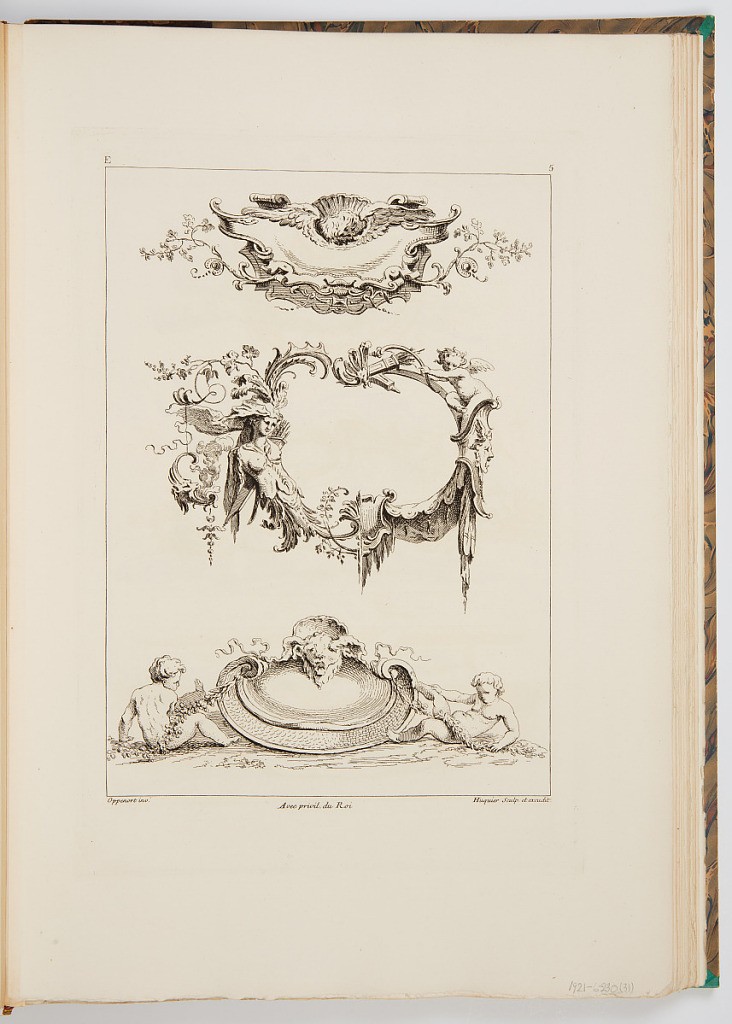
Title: Designs for Cartouches
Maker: Gilles-Marie Oppenord, French, 1672–1742
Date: ca. 1900
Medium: Photomechanical print
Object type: Bound print
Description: Three cartouches comprised of, from top to bottom: wings, a shell, branches; grotesques, a winged putto, mascarons; and putti on the ground on either side of a cartouche. The plate is signed and numbered.